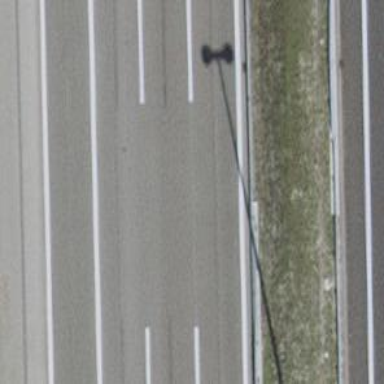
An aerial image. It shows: Motorway bridge with asphalt surface.